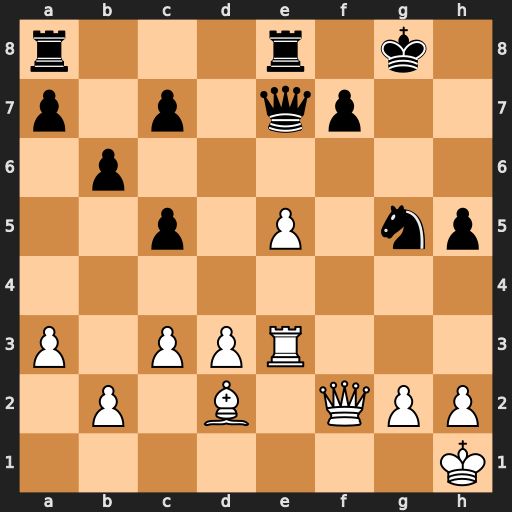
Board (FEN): r3r1k1/p1p1qp2/1p6/2p1P1np/8/P1PPR3/1P1B1QPP/7K
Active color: w
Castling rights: -
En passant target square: -
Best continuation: Rg3 Qxe5 Rxg5+ Qxg5 Bxg5